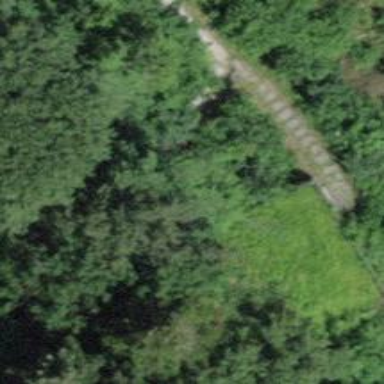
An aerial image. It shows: Set of steps on trail with excellent visibility.